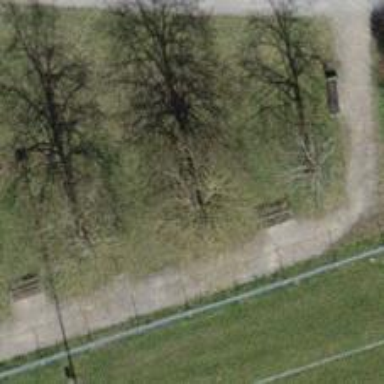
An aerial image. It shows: Bench for seating.